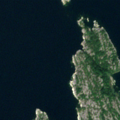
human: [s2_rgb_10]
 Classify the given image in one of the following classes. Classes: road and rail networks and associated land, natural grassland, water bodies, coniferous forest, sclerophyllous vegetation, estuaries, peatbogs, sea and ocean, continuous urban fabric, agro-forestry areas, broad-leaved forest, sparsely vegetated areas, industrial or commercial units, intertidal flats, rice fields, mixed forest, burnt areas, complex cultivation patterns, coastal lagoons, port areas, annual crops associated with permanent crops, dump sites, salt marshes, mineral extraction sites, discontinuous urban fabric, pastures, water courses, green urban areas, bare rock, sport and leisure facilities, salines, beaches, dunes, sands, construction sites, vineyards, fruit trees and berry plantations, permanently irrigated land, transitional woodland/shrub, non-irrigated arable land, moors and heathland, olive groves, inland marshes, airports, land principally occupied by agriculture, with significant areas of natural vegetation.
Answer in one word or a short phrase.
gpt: bare rock, sea and ocean